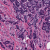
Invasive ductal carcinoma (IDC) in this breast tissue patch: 1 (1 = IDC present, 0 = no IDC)